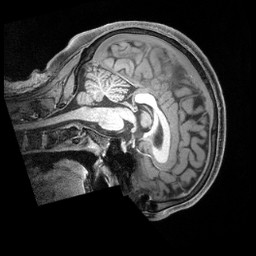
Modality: T1w
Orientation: sagittal
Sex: male
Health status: ill
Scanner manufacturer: siemens
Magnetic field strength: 3 T
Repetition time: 2.4 s
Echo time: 0.00201 s